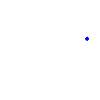
Particle: pion